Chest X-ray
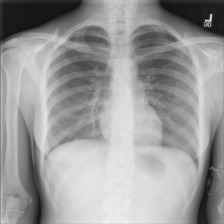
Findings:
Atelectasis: negative
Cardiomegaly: negative
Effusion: negative
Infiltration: negative
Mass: negative
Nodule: negative
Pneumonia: negative
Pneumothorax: negative
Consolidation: negative
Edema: negative
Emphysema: negative
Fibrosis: negative
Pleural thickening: negative
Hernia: negative